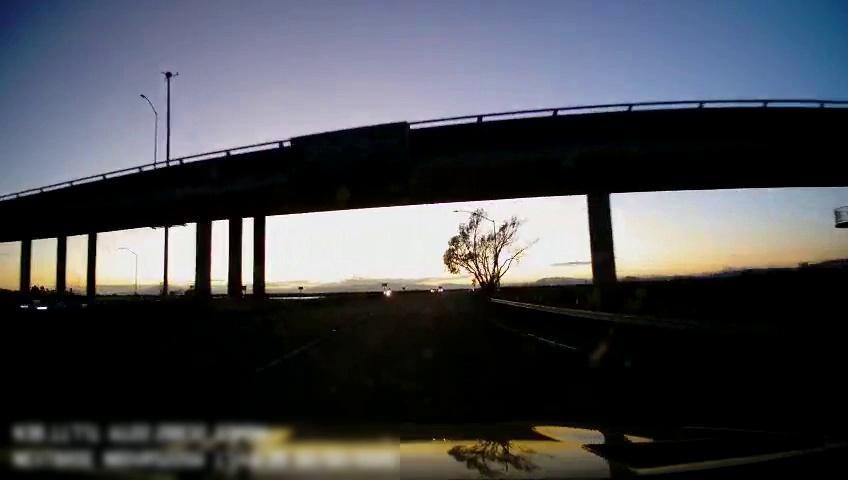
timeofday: Dusk/Dawn/Twilight
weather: Sunny
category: Drivable Space
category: Vehicles | Car
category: Lanes | Current Lane
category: Lanes | Alternate Lane